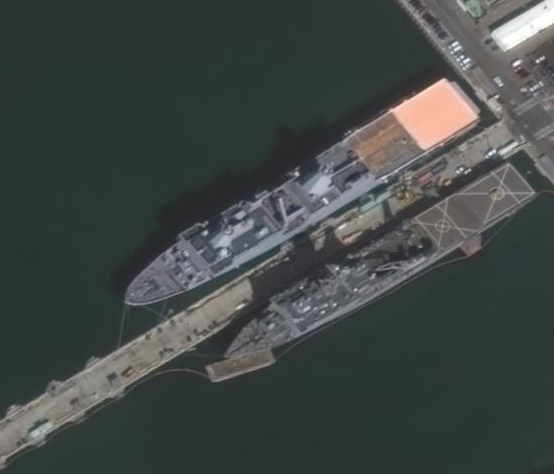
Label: combat